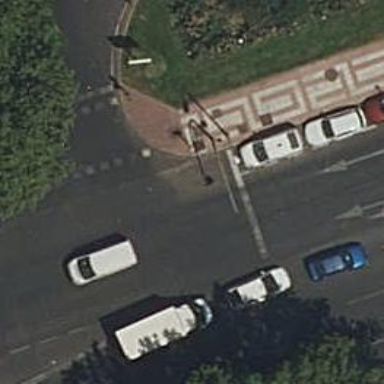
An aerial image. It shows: Road with traffic signals.